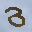
Label: 3